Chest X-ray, PA view. Patient: 43 years old, sex F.
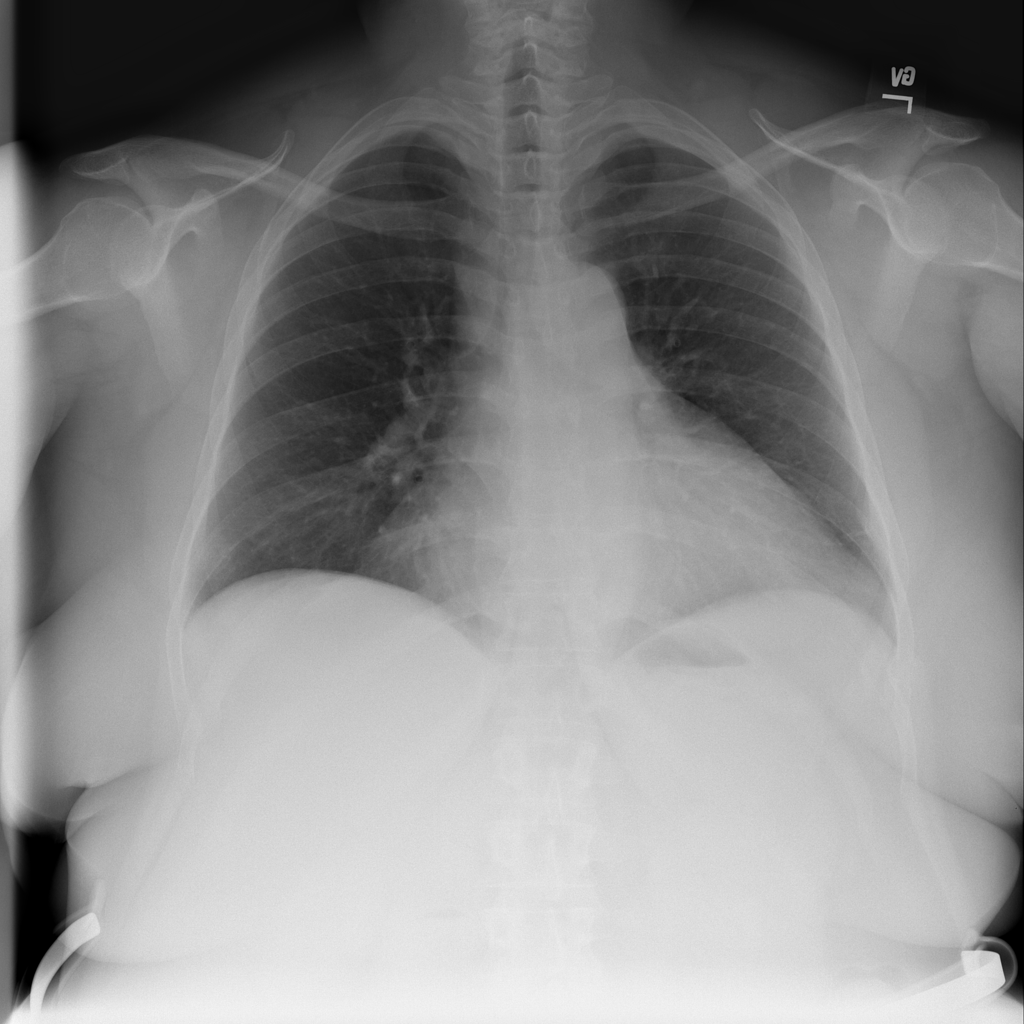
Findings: Pleural_Thickening